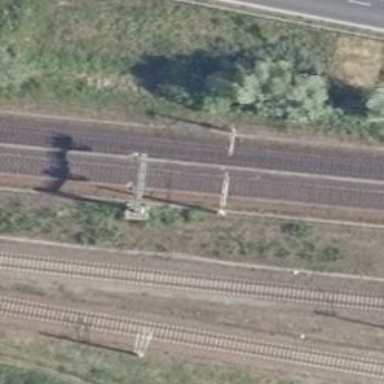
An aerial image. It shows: Milestone along the railway with catenary mast.